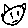
Label: cat